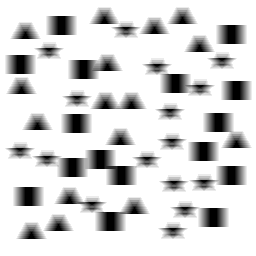
Squares: 16
Triangles: 16
Stars: 16
Total shapes: 48